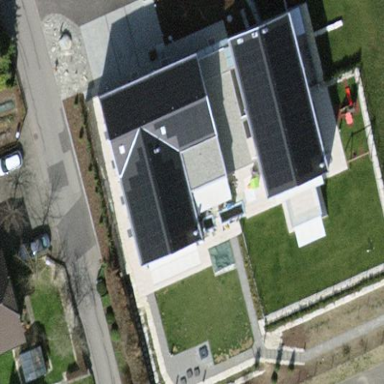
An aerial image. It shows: Simple house.